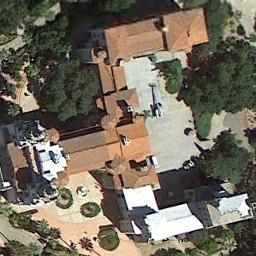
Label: palace